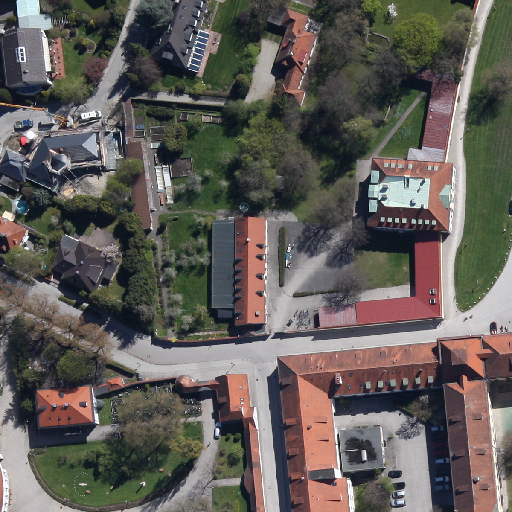
Referring expression: road